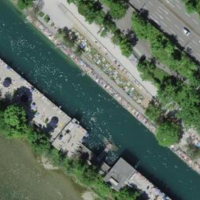
EUNIS habitat code: 53
Species observed at this site:
Cirsium vulgare
Melilotus albus
Fringilla coelebs
Trifolium repens